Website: apple
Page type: payment
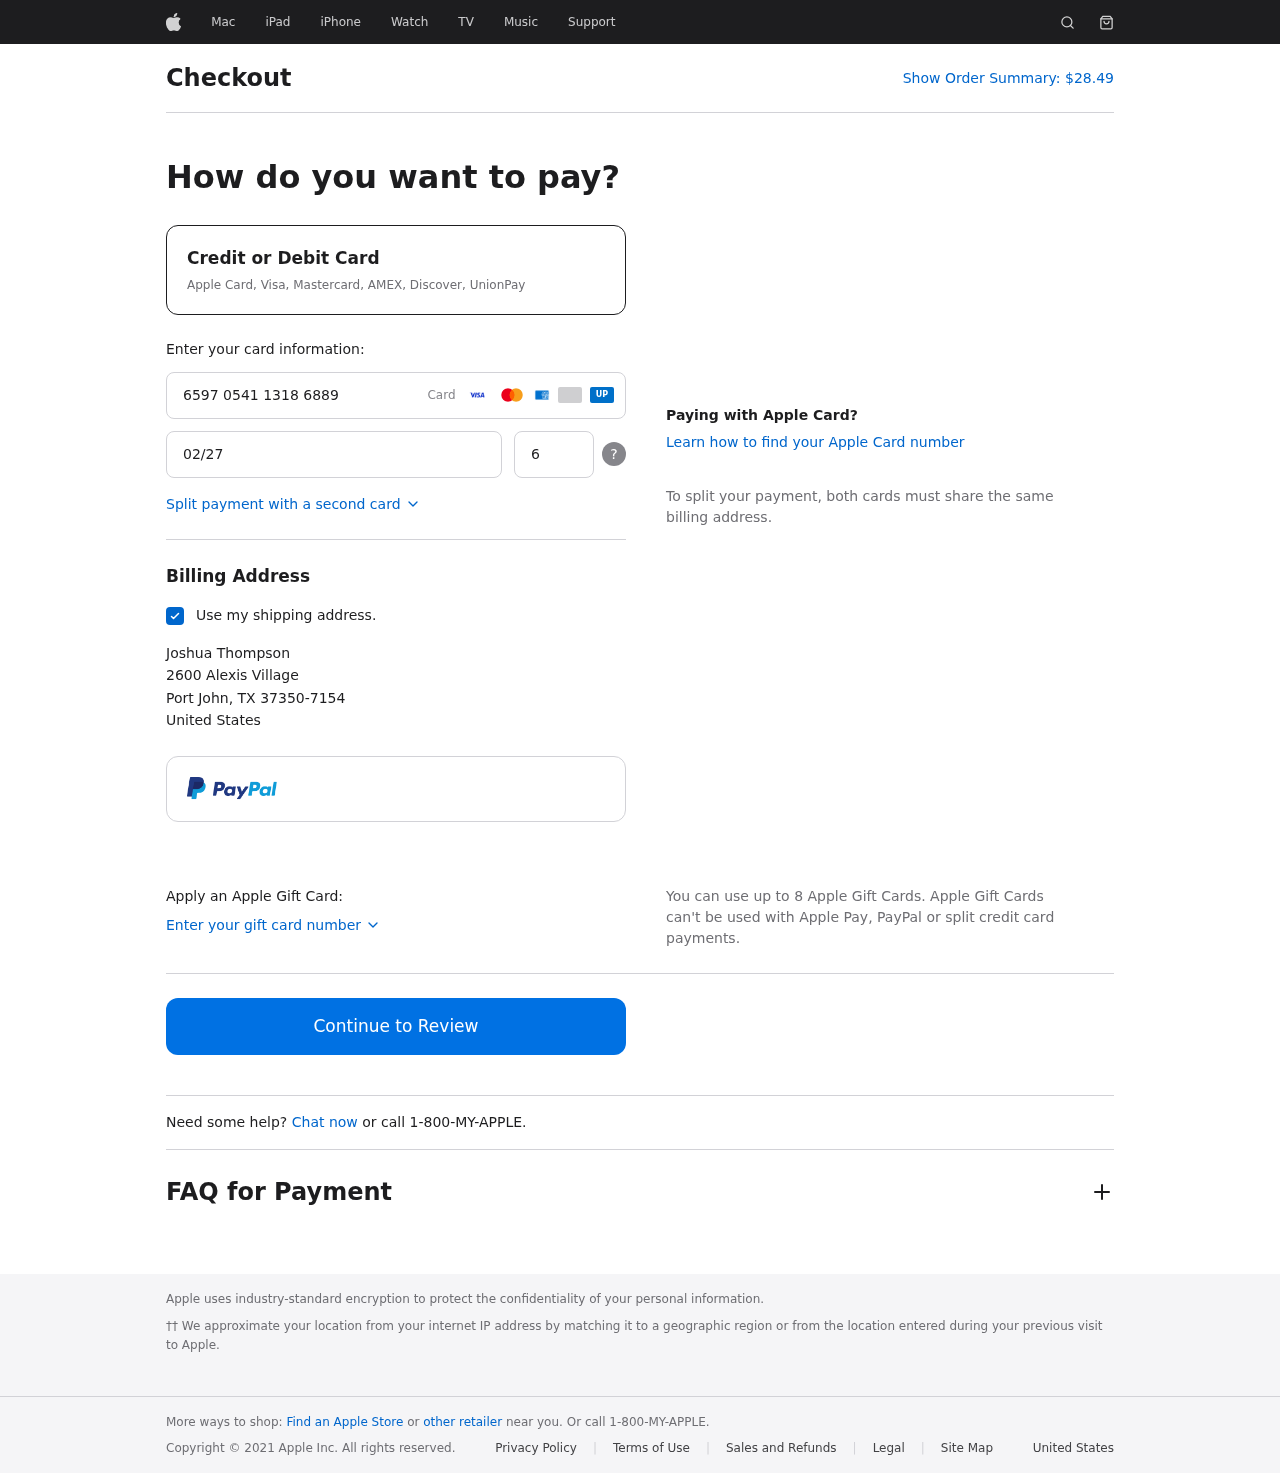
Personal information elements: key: PII_CARD_CVV
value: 658
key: PII_CARD_EXPIRY
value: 02/27
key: PII_CARD_NUMBER
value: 6597 0541 1318 6889
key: PII_CITY
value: Port John
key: PII_COUNTRY
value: United States
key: PII_FULLNAME
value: Joshua Thompson
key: PII_POSTCODE_FULL
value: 37350-7154
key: PII_STATE_ABBR
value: TX
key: PII_STREET
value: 2600 Alexis Village
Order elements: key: ORDER_TOTAL
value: $28.49